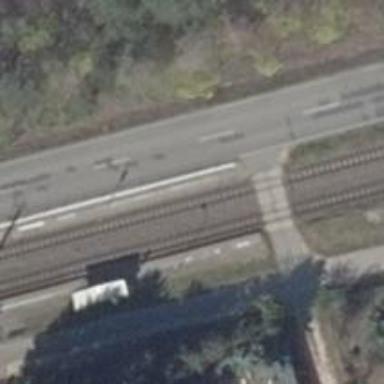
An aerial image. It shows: Tram stop.